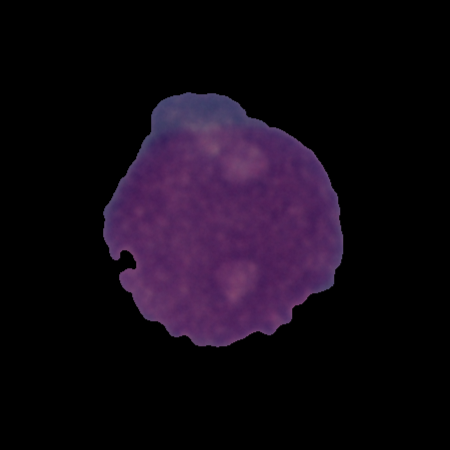
Label: cancer